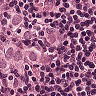
Metastatic tissue present: yes